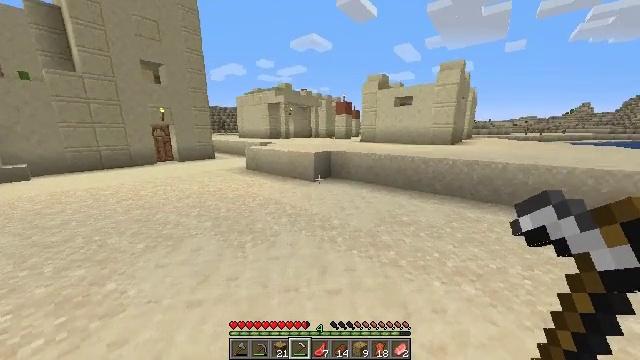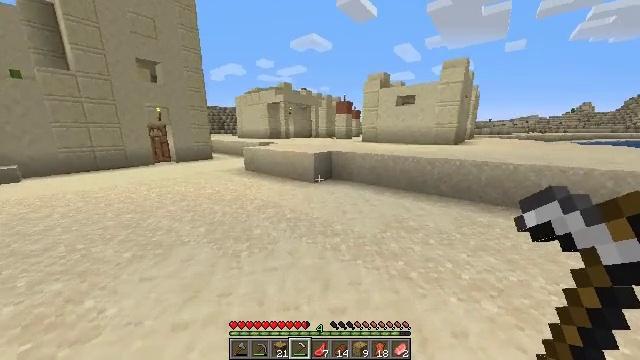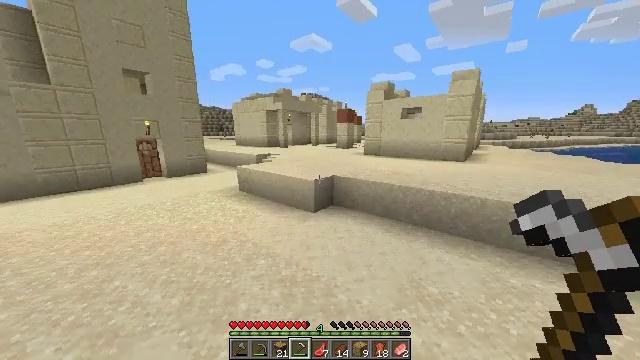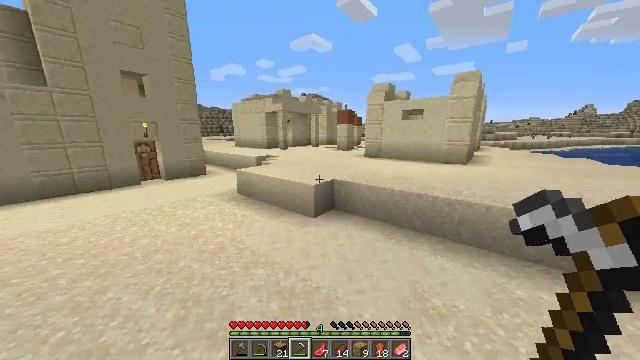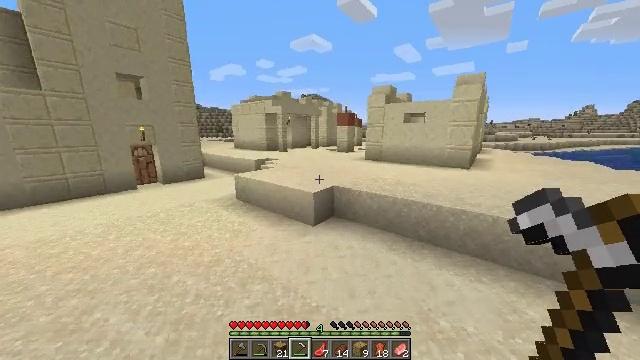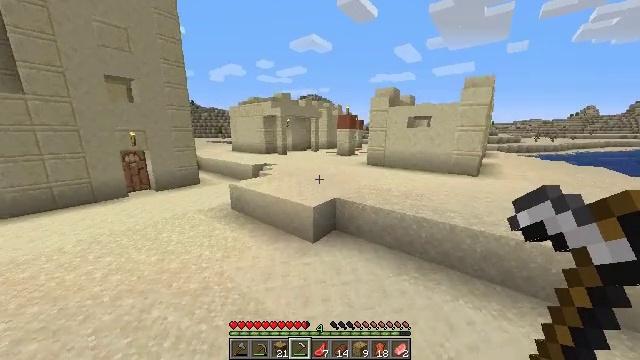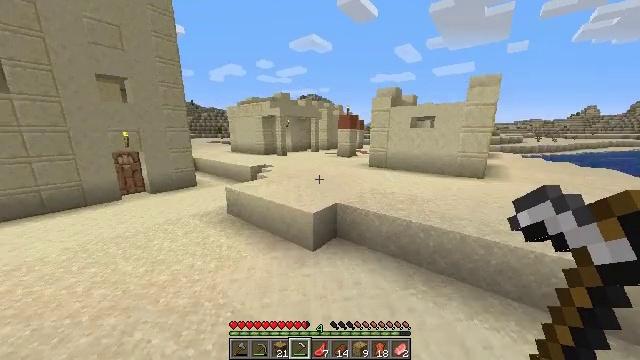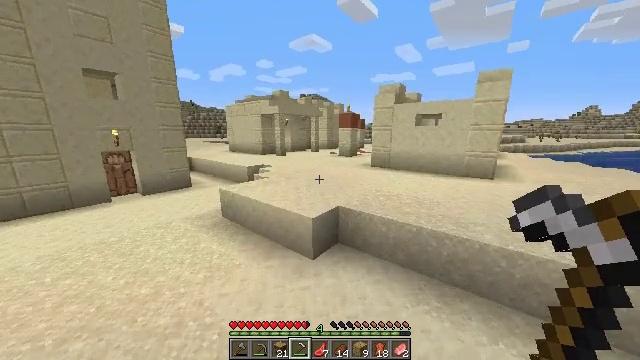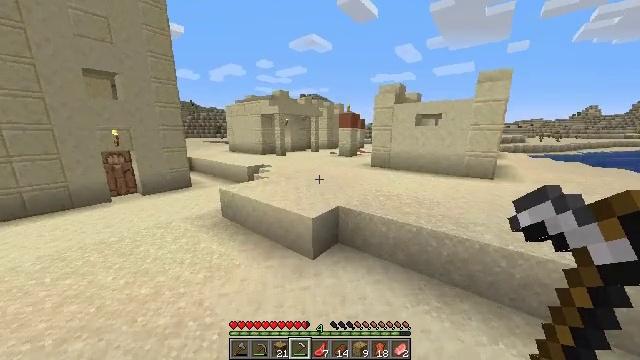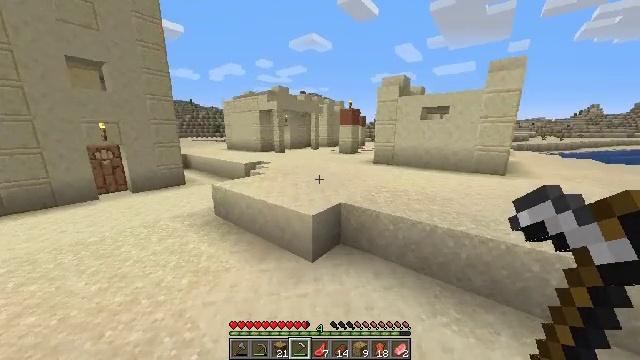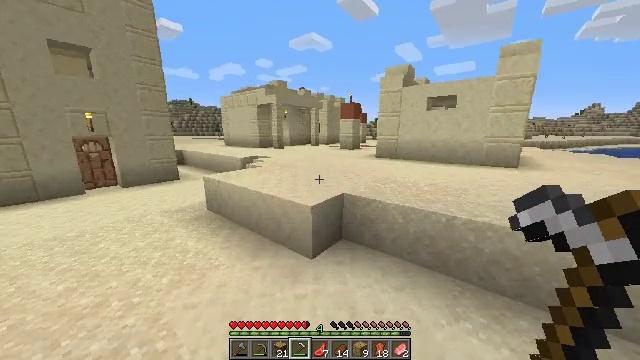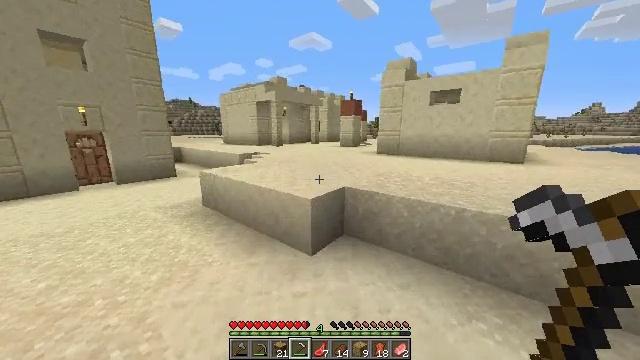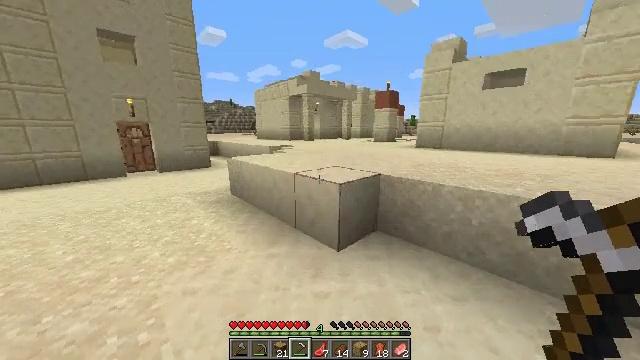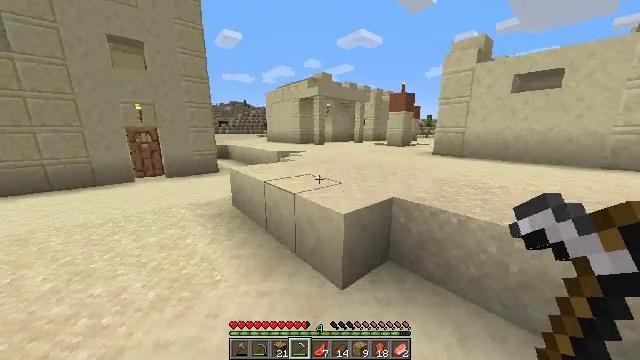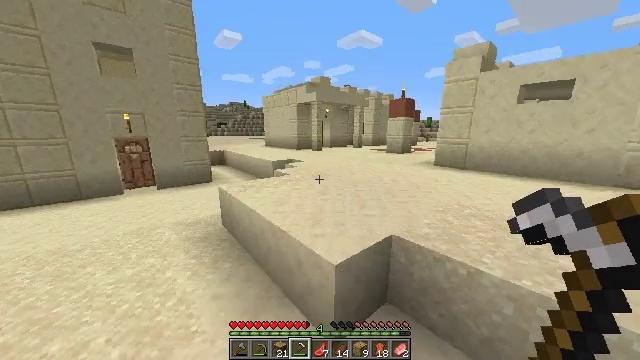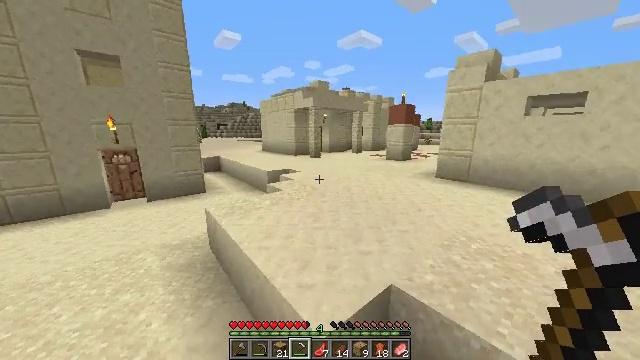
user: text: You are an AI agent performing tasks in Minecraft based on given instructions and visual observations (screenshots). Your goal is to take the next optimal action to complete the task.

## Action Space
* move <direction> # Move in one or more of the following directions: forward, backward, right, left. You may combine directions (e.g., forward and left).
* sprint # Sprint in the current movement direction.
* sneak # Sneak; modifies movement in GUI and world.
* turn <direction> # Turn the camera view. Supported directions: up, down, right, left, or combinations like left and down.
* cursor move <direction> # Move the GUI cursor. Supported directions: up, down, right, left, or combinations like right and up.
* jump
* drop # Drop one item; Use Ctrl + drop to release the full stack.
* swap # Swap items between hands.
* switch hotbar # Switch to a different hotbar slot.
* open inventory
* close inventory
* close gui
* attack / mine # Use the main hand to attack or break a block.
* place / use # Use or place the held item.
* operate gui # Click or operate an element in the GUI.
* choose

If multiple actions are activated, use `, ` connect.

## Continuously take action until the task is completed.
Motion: motion action
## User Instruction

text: Pick up the green carpet.
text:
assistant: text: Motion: move forward, sprint, jump
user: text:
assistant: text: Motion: move forward, sprint, jump
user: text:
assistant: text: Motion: move forward, sprint, jump
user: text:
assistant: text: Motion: move forward, sprint, jump
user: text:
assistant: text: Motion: move forward, sprint, jump
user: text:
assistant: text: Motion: move forward, sprint, jump
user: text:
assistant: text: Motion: move forward, sprint, jump
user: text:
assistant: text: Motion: move forward, sprint, jump
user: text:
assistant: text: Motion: move forward, sprint, jump
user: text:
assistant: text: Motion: move forward, sprint, jump
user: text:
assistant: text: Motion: move forward, sprint, jump
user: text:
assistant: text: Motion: move forward and move right, sprint, turn left, jump
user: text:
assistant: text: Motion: move forward and move right, sprint, turn left, jump
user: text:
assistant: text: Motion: move forward and move right, sprint, jump
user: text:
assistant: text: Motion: move forward, sprint, jump
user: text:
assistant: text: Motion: move forward, sprint, jump
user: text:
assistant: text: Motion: move forward, sprint, jump
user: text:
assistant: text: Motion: move forward, sprint, jump
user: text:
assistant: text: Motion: move forward, sprint, jump
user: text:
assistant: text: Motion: move forward, sprint, jump
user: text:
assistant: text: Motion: move forward, sprint, jump
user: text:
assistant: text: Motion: move forward, sprint, jump
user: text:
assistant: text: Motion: move forward, sprint, jump
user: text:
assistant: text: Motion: move forward, sprint, jump
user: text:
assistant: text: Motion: move forward, sprint, jump
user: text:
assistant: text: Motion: move forward, sprint, jump
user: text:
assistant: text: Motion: move forward, sprint, jump
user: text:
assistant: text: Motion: move forward, sprint, jump
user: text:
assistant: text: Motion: move forward, sprint, jump
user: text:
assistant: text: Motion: move forward, sprint, jump